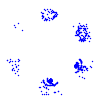
Particle: electron